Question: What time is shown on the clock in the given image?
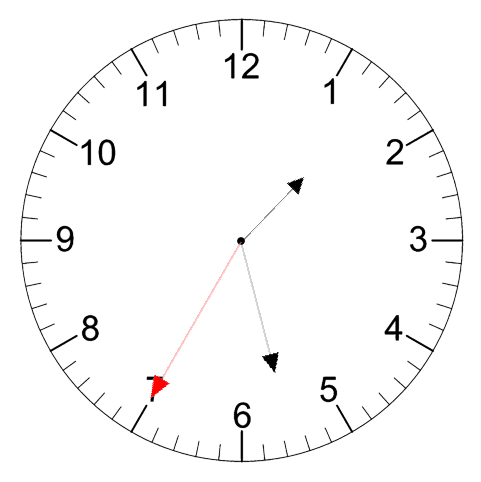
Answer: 01:27:35